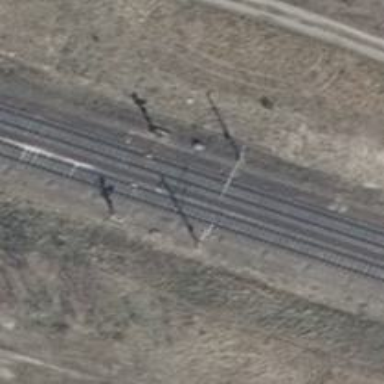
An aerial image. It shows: Milestone along the railway track with catenary mast.